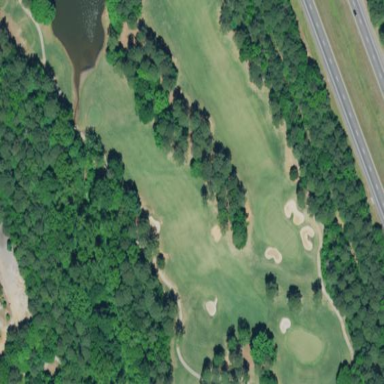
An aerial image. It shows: Golf fairway surrounded by grass.